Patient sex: M
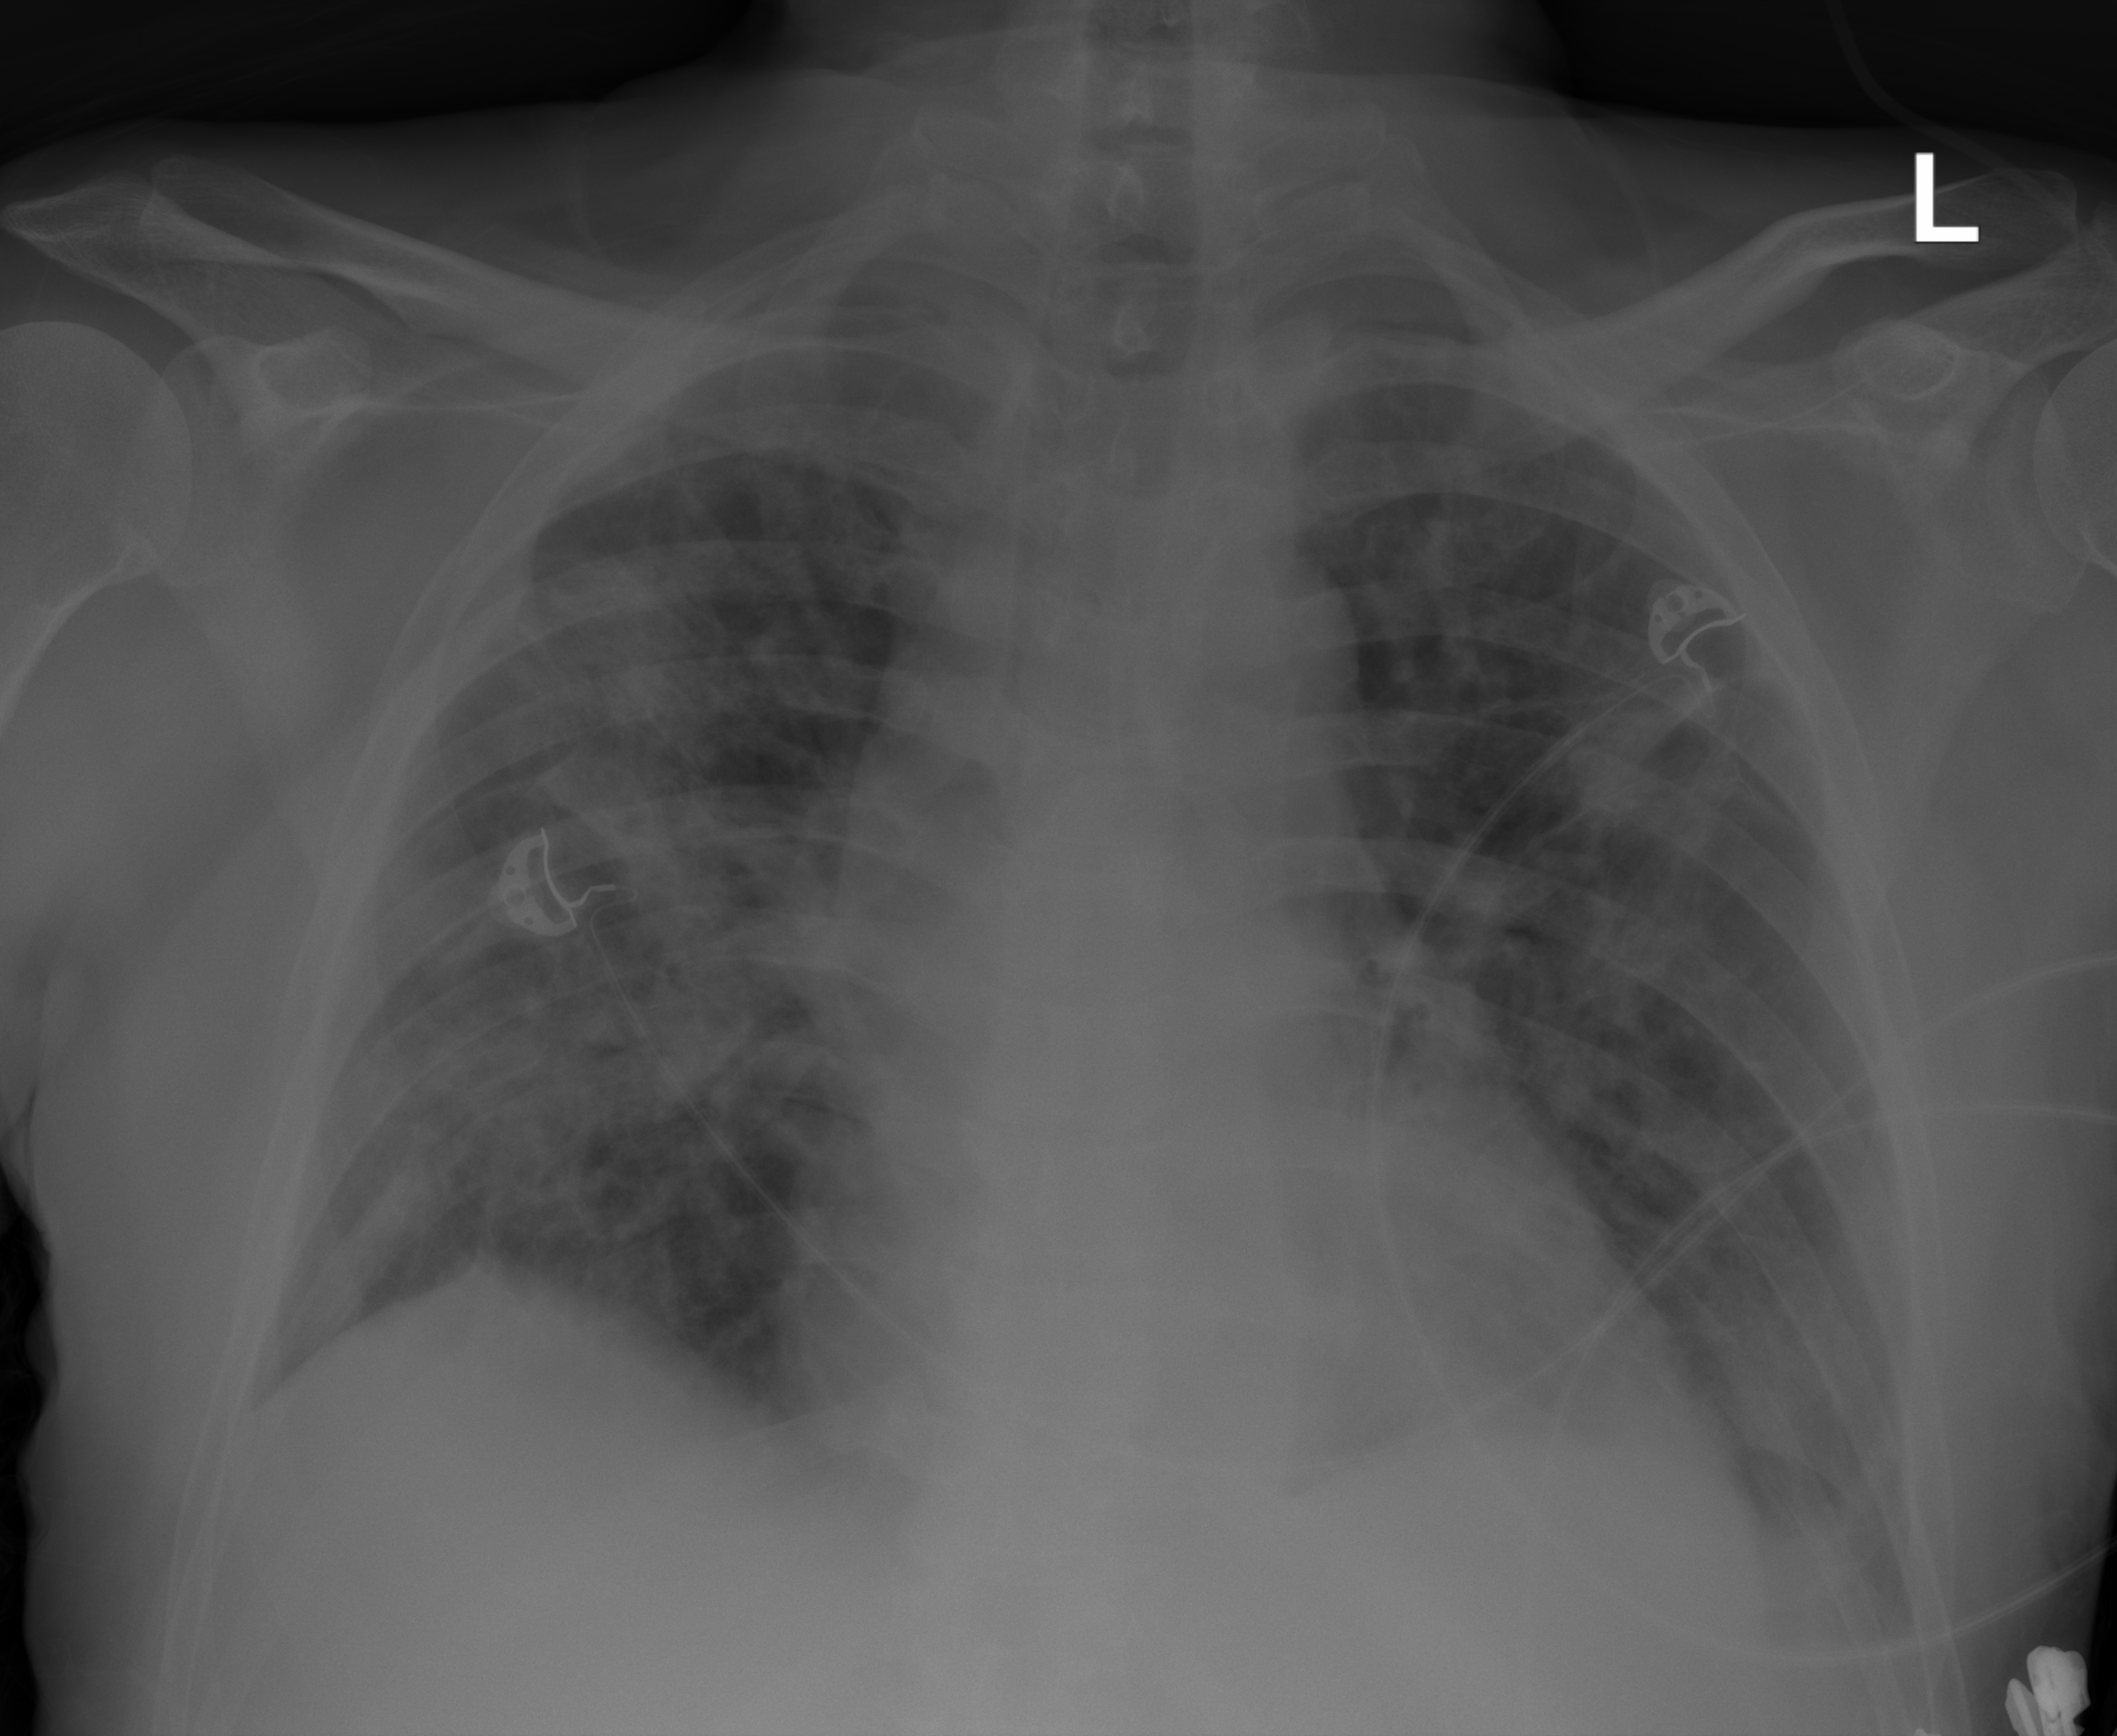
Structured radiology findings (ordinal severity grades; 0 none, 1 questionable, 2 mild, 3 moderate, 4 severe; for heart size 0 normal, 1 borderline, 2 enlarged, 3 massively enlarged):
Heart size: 0
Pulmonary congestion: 0
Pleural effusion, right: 0
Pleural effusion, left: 2
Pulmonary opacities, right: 3
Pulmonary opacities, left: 3
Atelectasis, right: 2
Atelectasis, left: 2